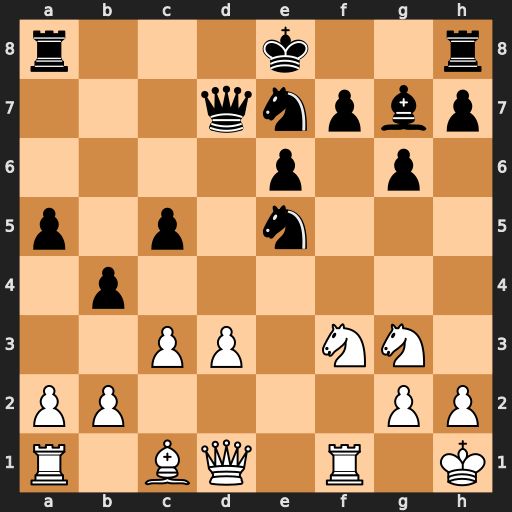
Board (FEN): r3k2r/3qnpbp/4p1p1/p1p1n3/1p6/2PP1NN1/PP4PP/R1BQ1R1K
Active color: w
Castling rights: kq
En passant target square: -
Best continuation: Bh6 O-O Bxg7